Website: macys
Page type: payment
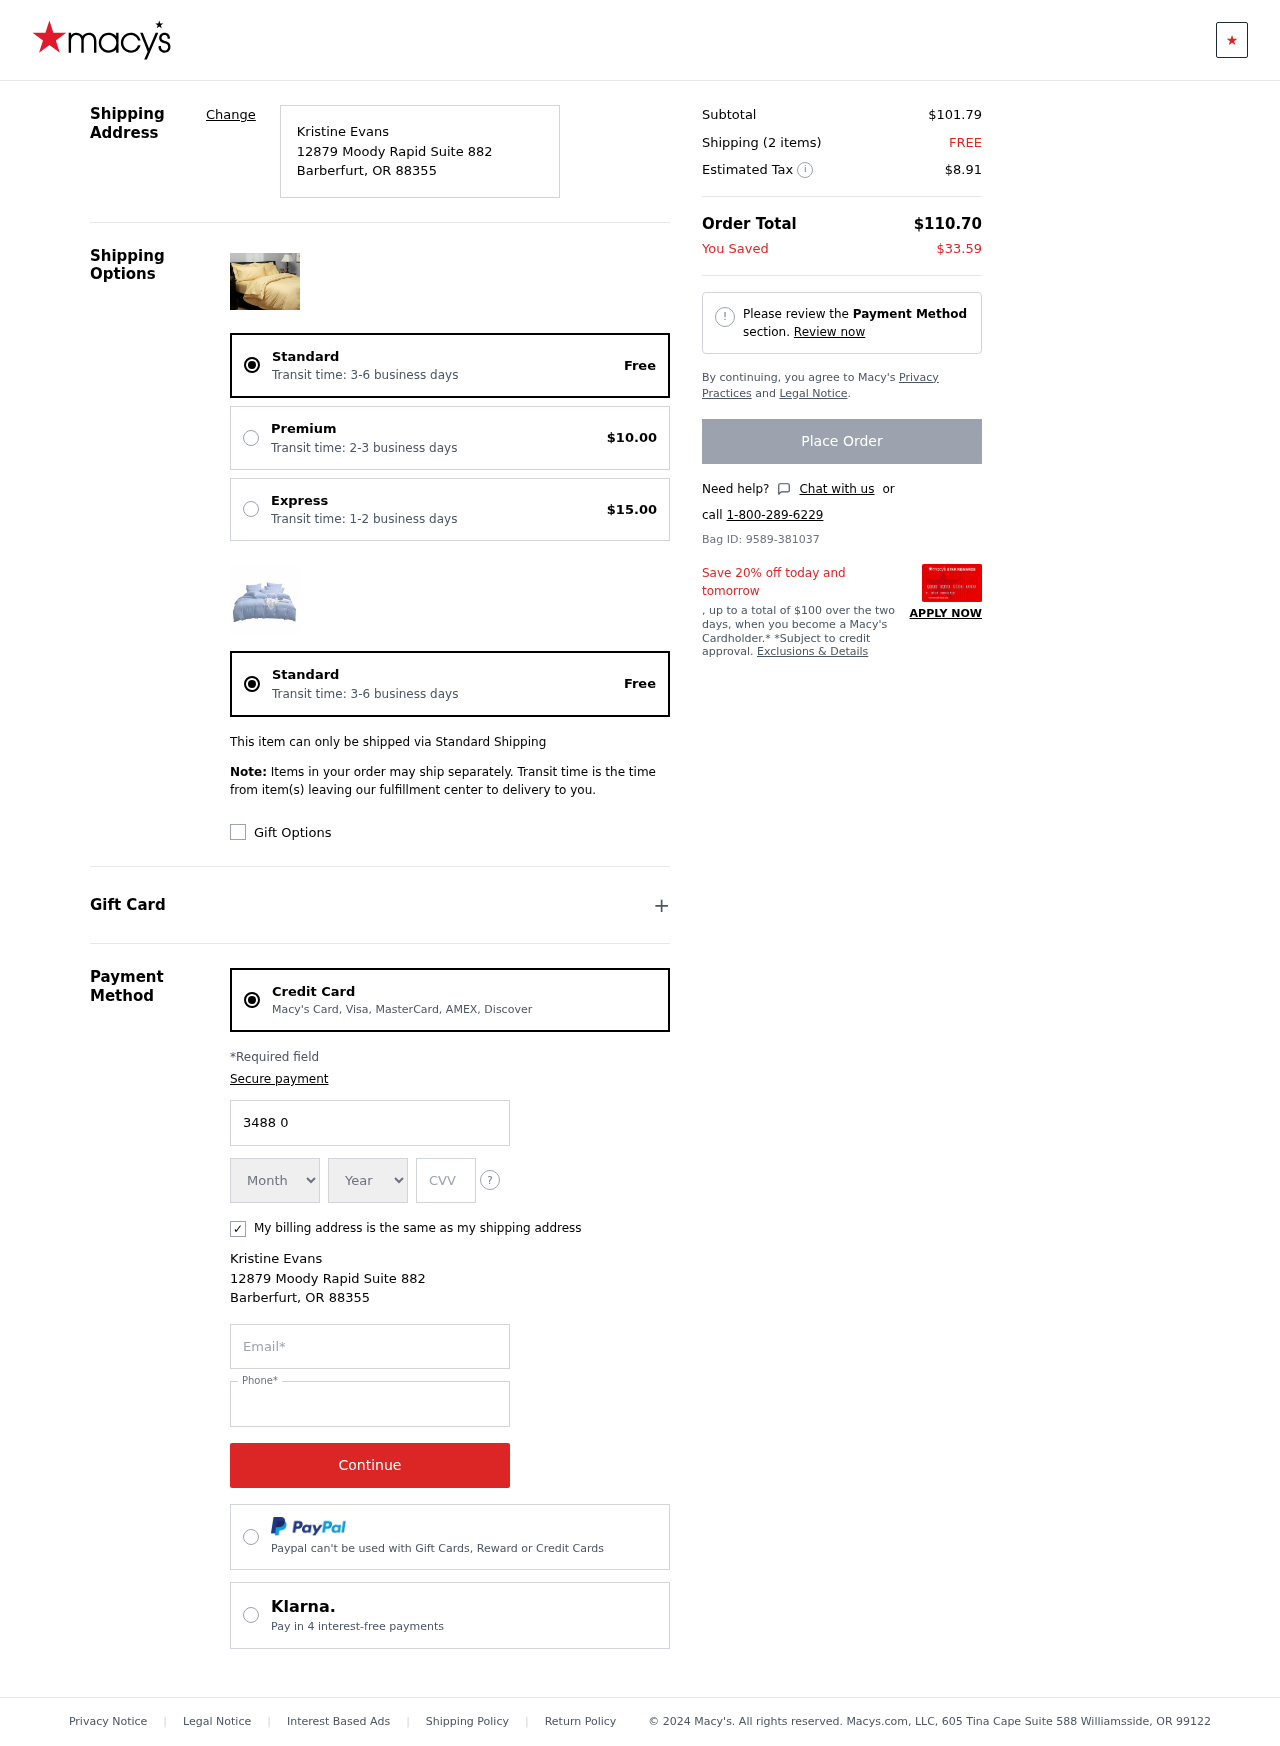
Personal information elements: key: PII_CARD_CVV
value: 2320
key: PII_CARD_EXPIRY_MONTH
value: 01
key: PII_CARD_EXPIRY_YEAR
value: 26
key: PII_CARD_NUMBER
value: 3488 0983 2210 103
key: PII_CITY
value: Barberfurt
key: PII_EMAIL
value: kristine_evans@hotmail.com
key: PII_FULLNAME
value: Kristine Evans
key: PII_PHONE
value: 2713472463
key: PII_POSTCODE
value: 88355
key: PII_STATE_ABBR
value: OR
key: PII_STREET
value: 12879 Moody Rapid Suite 882
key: PII_FULLNAME2
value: Kristine Evans
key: PII_CITY2
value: Barberfurt
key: PII_STATE_ABBR2
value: OR
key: PII_POSTCODE_FULL
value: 88355
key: PII_POSTCODE_NUMERIC
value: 88355
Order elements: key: ORDER_DELIVERY_DATE
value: Transit time: 3-6 business days
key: ORDER_SHIPPING_STANDARD
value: Free
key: ORDER_SHIPPING_PREMIUM
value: $10.00
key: ORDER_SHIPPING_EXPRESS
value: $15.00
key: ORDER_DELIVERY_DATE2
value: Transit time: 3-6 business days
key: ORDER_SHIPPING_STANDARD2
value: Free
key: ORDER_SUBTOTAL
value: $101.79
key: ORDER_NUM_ITEMS
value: Shipping (2 items)
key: ORDER_SHIPPING_COST
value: FREE
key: ORDER_TAX
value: $8.91
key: ORDER_TOTAL
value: $110.70
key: ORDER_SAVINGS
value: $33.59
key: ORDER_ID
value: Bag ID: 9589-381037